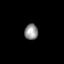
Tissue: lung
Cell type: Endothelial cells
Senescence score: 0.5617
Nuclear area (px): 207
Mean DAPI intensity: 145.787